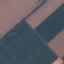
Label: AnnualCrop